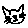
Label: cat